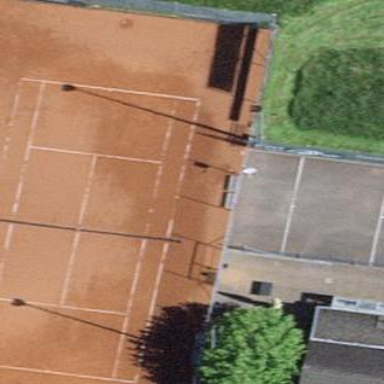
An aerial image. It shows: Tennis court on pitch.